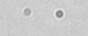
Label: camera_spot